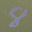
Label: 8